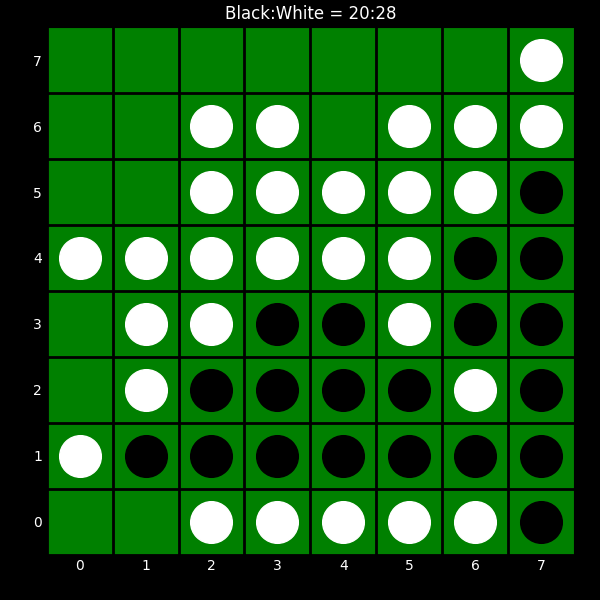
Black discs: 20
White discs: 28